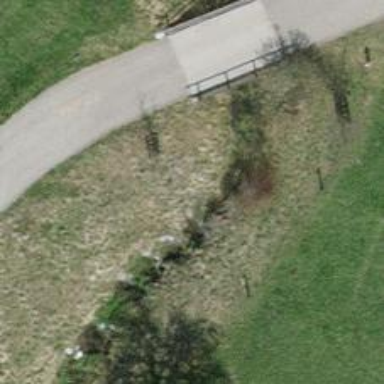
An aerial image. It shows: Culvert tunnel.